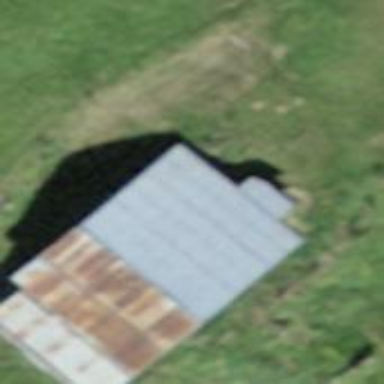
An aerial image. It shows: Cabin.